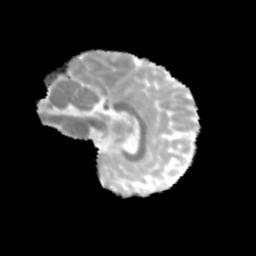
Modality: MD
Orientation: sagittal
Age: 13
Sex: female
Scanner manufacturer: siemens
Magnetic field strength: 3 T
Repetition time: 3.8 s
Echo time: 0.07 s